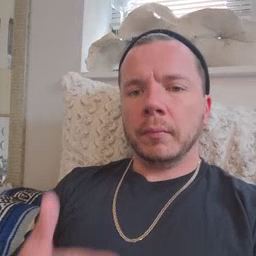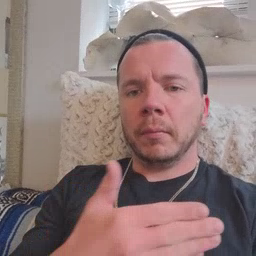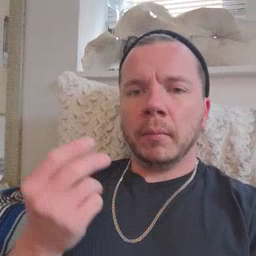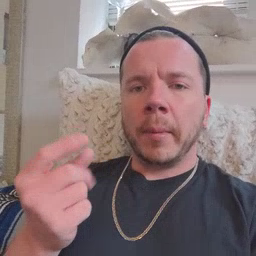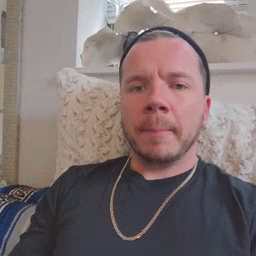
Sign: puppy